Aerial crown-view tile of a tropical tree (Barro Colorado Island, Panama), acquired 20241216:
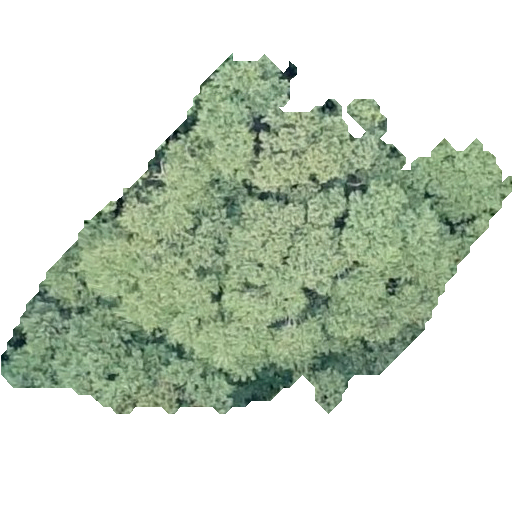
Species: Luehea seemannii
GBIF accepted scientific name: Luehea seemannii
Crown area: 156.993 m²